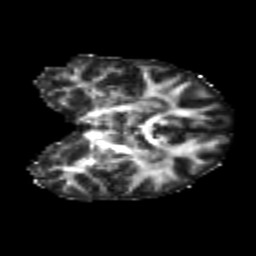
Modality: FA
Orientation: coronal
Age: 20
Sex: female
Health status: healthy
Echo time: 0.074 s